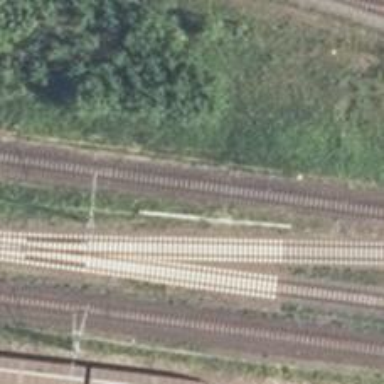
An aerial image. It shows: Railway with electrified contact lines.